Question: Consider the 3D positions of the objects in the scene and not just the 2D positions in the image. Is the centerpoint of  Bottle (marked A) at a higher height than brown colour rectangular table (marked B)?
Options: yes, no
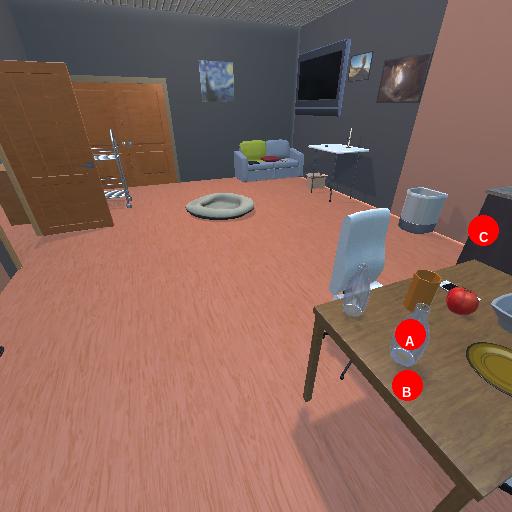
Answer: yes